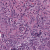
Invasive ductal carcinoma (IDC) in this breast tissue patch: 1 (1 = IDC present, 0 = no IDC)